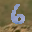
Label: 6